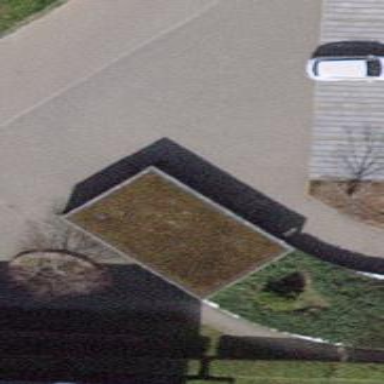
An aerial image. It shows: View of roof of building.